Question: for an iOs app I'd like to recreate the parallax effect of hubs in Windows Phone 7.
I can reach it by using this code :
'''
-(void)scrollViewDidScroll:(UIScrollView *)scrollView{
CGRect lc_frame = hubBackgroundImageView.frame;
lc_frame.origin.x=-hubItemsScrollView.contentOffset.x/2;
hubBackgroundImageView.frame = lc_frame;
}
'''
But the effect is not perfect. In WP7, on the last page of a hub, the right side of the background image perfectly fit the right side of the view.
Here, if my image is smaller than my scrollview width/2, I can see my viewController backgroundColor...

I would like to get the new x position of the image depending on the scrollview contentSize.width, image.frame.size.width and the new scrollview.contentOffset.x.
The goal is that on the last page of the scrollview my background image position is
'''
backgroundImage.frame.origin.x = -backgroundImage.frame.size.width+self.view.frame.size.width;
'''
Please, help me ! Thanks !
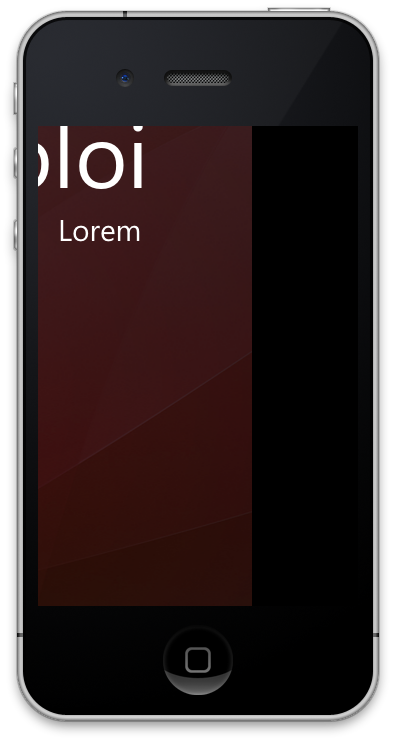
Answer: Got it ! Here is my function :
'''
-(void)scrollViewDidScroll:(UIScrollView *)scrollView{
float paralaxPlacementRatio=scrollView.contentOffset.x/(scrollView.contentSize.width-scrollView.frame.size.width);
CGRect lc_frame = backgroundImageView.frame;
lc_frame.origin.x=-backgroundImageView.frame.size.width*paralaxPlacementRatio+(self.view.frame.size.width*paralaxPlacementRatio);
backgroundImageView.frame = lc_frame;
}
'''
My view's structure is:
- -
The result is perfect, if anyone want an explanation, ask me !